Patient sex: F
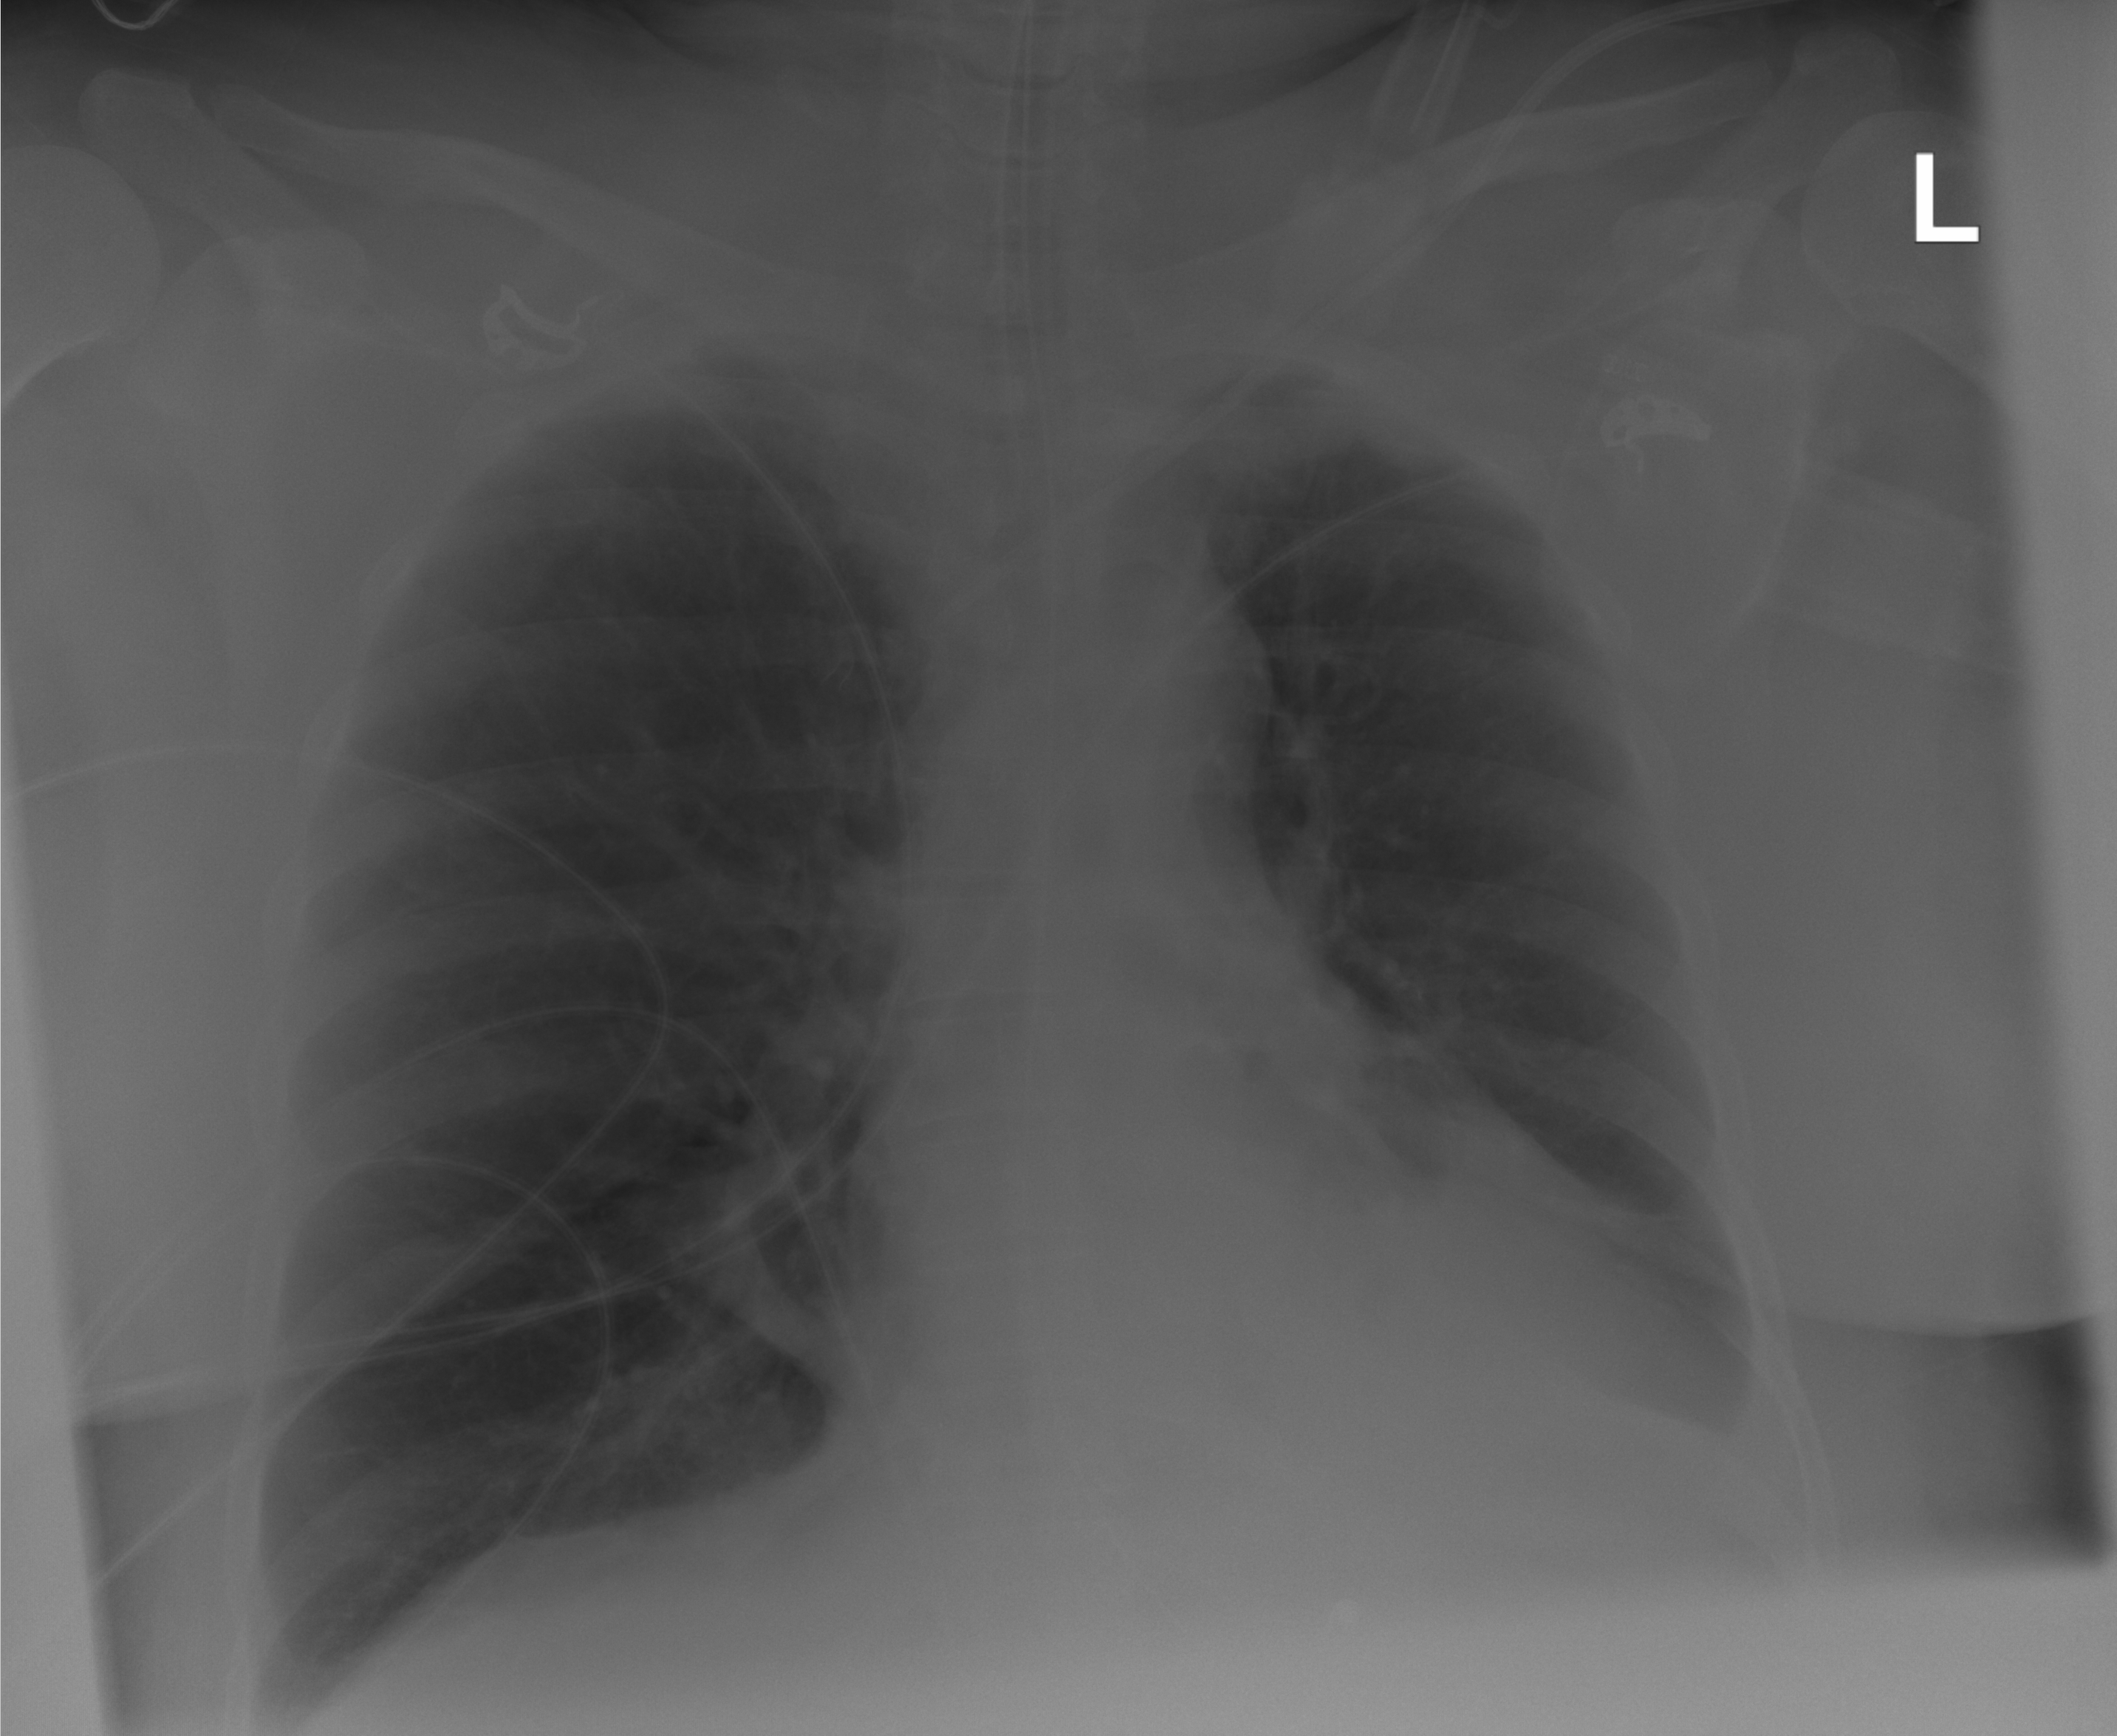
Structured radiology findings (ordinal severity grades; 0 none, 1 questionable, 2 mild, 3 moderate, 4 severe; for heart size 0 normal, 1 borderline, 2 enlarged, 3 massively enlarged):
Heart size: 2
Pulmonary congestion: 1
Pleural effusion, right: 1
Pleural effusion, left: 2
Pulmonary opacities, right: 0
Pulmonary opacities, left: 0
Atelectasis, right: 1
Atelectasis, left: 2